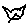
Label: cat